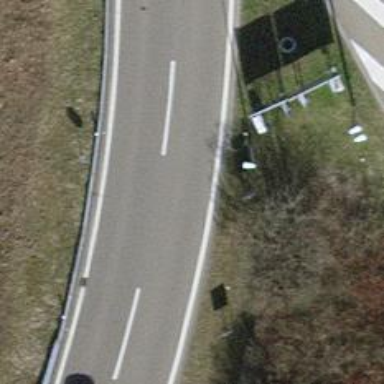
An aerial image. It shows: Asphalt motorway link.